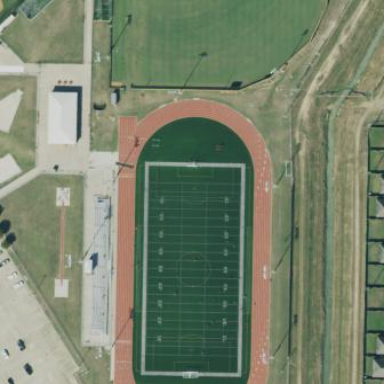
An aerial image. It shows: American football pitch.